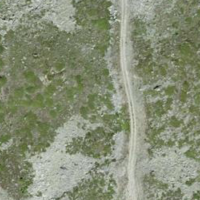
EUNIS habitat code: 26
Species observed at this site:
Falco tinnunculus